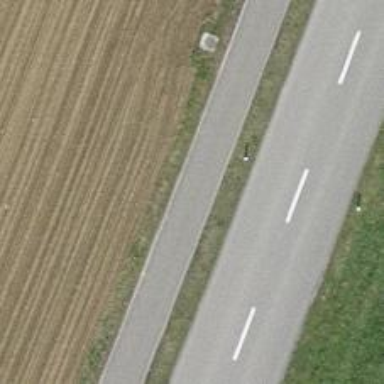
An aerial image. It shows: Asphalt path.